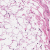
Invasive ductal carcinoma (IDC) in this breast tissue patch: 0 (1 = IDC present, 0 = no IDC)